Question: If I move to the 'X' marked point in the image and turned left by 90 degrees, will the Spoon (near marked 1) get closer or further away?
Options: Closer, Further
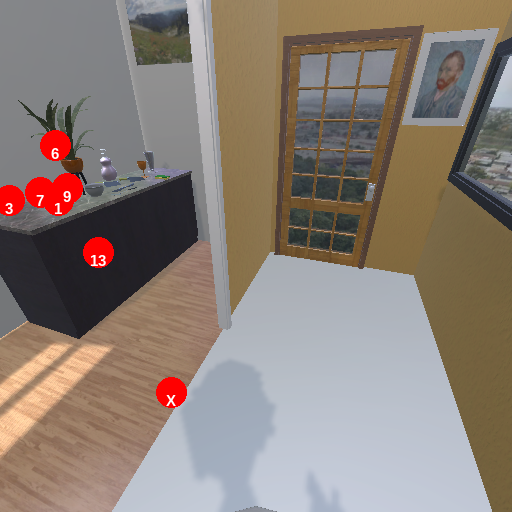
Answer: Closer